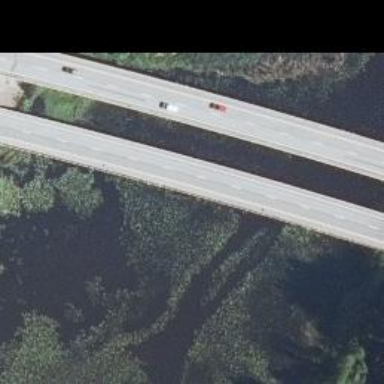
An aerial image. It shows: Motorway bridge with asphalt surface.